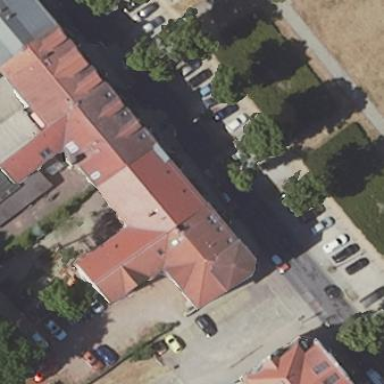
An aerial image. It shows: Kindergarten building.